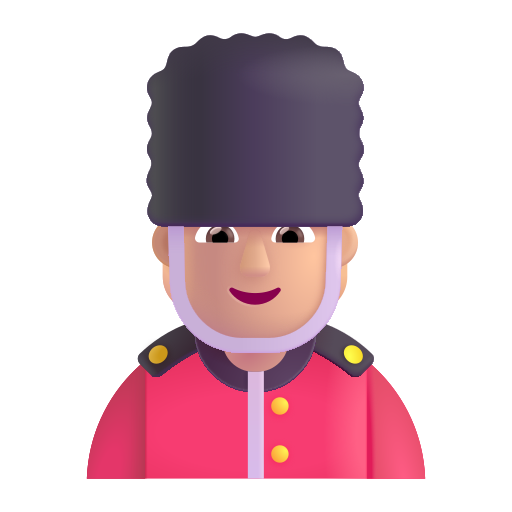
guard color  light